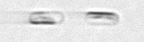
Label: Skeletonema